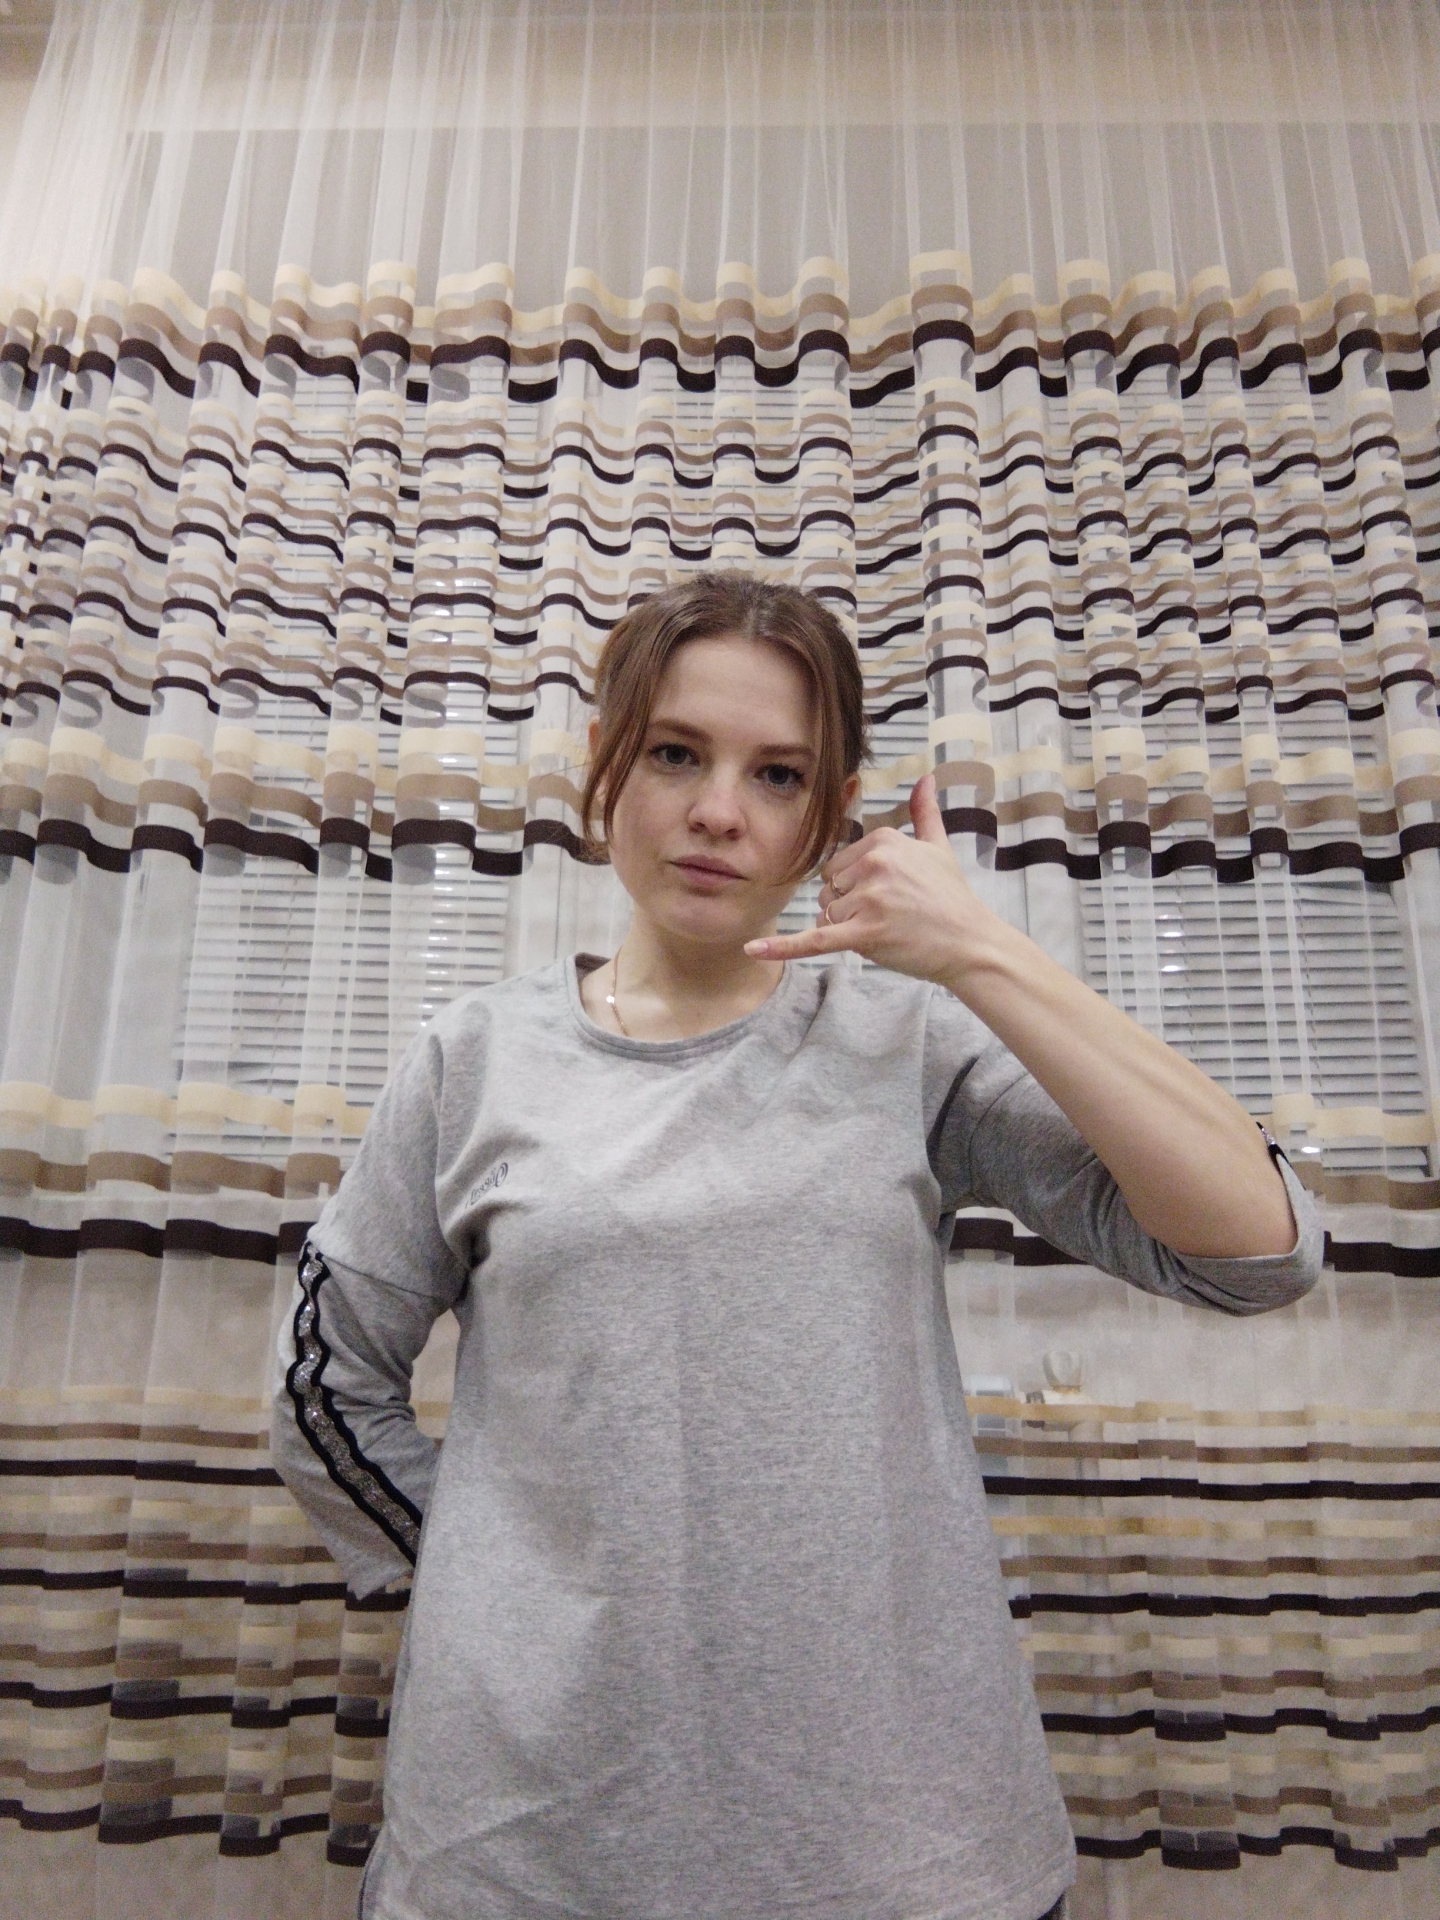
Label: clear